Question: I want to change the background color of the "Contact" button in the mobile navbar of this website <URL> with Wordpress to the same orange color like the other buttons on the website. Does anyone know how I can change it?

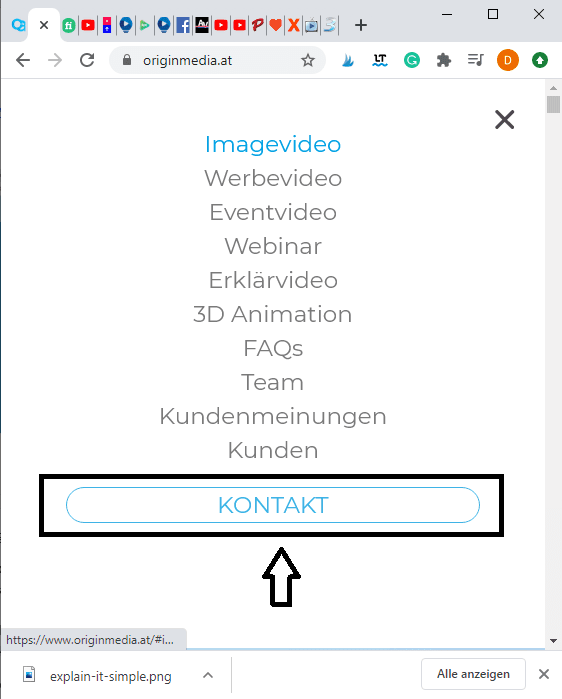
Answer: Try adding this code to Customize > Additional CSS:
'''
#menu-2-5279cfc li:last-child a {
background: cornflowerblue;
color: #fff;
}
'''